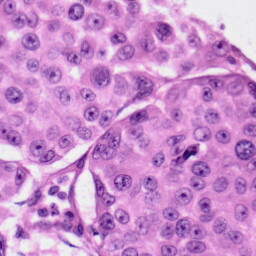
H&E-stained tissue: Skin